Question: Count the number of objects in the diagram.
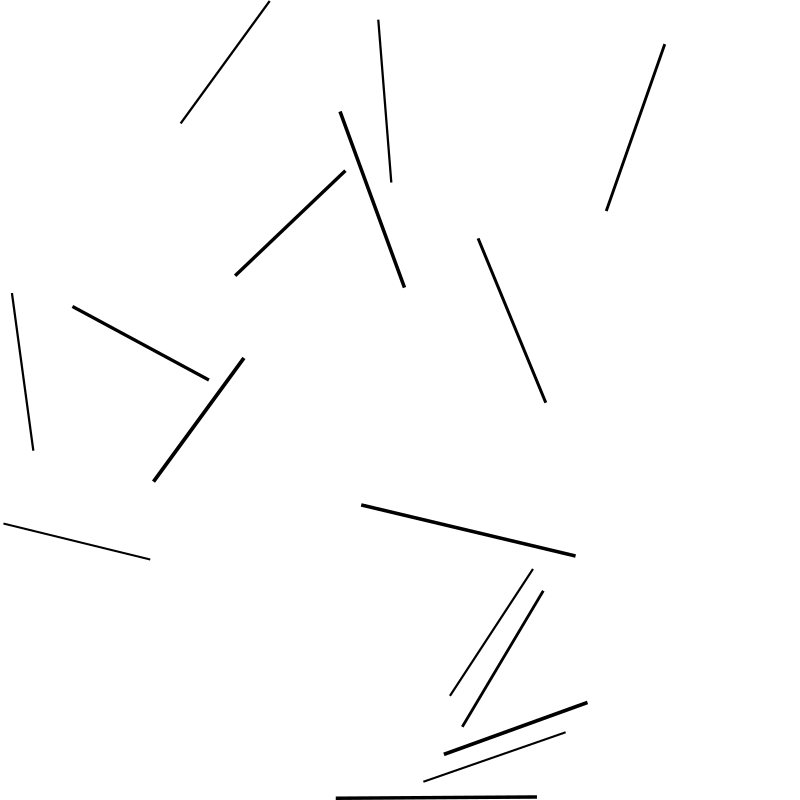
Answer: 16